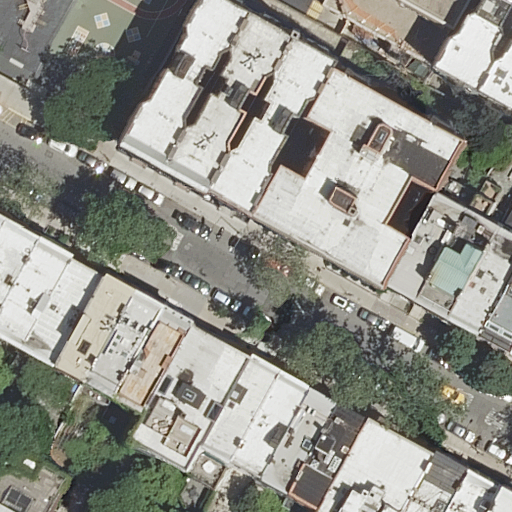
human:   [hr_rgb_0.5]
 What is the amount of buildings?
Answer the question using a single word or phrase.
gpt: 29

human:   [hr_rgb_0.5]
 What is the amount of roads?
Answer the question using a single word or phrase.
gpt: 1

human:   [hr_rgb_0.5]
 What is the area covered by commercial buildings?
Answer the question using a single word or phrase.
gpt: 0m2

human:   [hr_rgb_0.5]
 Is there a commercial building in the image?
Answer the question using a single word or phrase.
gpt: no

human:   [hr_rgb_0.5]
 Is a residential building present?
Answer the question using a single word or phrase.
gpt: yes

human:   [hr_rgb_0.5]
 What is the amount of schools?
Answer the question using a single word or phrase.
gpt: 1

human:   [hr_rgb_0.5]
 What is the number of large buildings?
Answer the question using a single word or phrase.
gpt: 1

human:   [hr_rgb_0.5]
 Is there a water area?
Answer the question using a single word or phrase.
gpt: no

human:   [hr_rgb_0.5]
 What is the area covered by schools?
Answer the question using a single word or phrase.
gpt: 32m2

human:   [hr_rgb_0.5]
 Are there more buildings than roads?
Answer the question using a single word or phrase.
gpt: yes

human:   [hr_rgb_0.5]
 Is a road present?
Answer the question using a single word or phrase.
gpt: yes

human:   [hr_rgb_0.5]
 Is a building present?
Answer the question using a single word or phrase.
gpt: yes

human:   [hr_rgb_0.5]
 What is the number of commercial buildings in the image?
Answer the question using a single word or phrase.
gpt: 0

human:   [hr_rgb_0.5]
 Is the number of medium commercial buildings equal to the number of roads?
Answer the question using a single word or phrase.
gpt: no

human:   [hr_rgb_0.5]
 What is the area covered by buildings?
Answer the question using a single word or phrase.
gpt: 5052m2

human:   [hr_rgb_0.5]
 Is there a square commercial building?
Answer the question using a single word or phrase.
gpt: no

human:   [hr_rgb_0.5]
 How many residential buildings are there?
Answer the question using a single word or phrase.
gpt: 28

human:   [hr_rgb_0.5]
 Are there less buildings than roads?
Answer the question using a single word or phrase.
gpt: no

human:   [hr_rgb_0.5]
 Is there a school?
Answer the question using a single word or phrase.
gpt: yes

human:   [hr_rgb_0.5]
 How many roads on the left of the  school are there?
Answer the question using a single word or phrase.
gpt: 0

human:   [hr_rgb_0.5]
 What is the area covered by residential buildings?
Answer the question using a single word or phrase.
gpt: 4841m2

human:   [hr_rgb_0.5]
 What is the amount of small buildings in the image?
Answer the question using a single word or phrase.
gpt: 8

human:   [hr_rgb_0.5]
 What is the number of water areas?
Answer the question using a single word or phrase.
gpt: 0

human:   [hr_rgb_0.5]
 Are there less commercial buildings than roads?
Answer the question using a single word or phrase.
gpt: yes

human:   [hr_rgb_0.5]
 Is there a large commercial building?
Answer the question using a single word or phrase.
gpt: no

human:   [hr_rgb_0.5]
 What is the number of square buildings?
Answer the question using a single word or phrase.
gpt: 0

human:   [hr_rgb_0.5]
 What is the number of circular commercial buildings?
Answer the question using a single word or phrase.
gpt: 0

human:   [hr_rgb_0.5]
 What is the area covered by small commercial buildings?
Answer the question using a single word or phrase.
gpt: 0m2

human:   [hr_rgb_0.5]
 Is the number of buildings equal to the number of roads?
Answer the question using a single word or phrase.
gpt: no

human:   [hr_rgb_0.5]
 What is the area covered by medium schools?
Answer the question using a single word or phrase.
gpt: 0m2

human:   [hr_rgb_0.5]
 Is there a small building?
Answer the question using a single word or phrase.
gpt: yes

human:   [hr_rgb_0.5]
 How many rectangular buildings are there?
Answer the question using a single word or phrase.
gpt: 22

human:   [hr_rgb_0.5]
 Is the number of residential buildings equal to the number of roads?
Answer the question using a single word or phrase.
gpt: no

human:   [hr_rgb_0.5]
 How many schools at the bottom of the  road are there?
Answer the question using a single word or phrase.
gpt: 0

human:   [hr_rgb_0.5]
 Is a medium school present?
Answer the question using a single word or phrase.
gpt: no

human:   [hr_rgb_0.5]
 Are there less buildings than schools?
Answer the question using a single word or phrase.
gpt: no

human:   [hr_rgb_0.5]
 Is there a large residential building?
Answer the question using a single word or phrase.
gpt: yes

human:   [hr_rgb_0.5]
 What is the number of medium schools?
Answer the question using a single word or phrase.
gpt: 0

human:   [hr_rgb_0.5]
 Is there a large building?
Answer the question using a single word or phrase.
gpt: yes

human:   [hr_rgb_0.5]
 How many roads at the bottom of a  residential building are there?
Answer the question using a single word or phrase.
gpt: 1

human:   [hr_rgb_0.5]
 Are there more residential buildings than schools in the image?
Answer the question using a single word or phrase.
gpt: yes

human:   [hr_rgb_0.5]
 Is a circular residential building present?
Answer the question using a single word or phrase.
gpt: no

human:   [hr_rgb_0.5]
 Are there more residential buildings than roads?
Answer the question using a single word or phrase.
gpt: yes

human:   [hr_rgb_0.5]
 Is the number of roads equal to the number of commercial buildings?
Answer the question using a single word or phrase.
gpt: no

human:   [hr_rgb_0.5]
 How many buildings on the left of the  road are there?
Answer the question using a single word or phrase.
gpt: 10

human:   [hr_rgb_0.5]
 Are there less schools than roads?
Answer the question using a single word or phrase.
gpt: no

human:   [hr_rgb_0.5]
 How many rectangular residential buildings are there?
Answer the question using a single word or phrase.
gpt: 21

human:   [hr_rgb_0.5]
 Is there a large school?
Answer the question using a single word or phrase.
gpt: no

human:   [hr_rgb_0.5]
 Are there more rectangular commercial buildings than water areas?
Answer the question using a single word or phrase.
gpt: no

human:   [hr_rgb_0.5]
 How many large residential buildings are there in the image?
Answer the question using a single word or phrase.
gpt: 1

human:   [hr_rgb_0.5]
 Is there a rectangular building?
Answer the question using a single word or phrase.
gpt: yes

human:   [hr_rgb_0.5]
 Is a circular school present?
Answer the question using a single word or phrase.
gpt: no

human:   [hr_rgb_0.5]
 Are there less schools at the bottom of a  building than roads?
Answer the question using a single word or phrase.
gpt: yes

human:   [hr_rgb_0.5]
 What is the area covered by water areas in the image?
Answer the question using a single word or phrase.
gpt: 0m2

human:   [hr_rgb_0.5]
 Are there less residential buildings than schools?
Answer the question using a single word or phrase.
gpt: no

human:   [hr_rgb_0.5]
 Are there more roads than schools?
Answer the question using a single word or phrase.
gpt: no

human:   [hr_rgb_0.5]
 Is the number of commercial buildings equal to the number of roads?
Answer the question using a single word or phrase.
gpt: no

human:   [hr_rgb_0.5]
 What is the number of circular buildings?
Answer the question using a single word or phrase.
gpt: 0

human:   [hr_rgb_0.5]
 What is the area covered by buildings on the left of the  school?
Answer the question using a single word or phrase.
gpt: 0m2

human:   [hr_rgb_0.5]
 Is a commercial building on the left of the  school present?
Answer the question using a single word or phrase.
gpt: no

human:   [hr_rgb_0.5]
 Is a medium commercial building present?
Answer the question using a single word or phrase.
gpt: no

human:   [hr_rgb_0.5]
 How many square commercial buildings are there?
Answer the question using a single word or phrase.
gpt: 0

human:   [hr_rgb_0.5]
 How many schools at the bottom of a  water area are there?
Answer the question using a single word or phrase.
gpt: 0

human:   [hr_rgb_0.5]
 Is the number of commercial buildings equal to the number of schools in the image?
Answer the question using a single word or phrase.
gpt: no